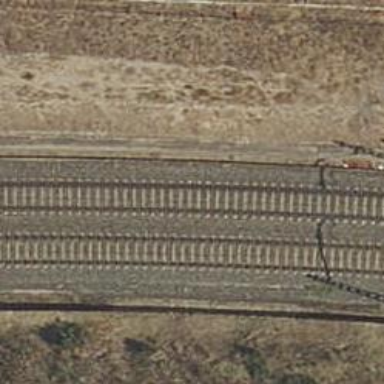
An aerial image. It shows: Railway track with contact line for electrification.